Field crop: maize
Growth stage: 2
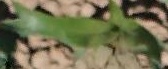
Species: maize